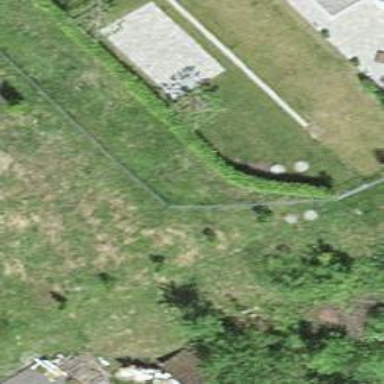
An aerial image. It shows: Hedge barrier.